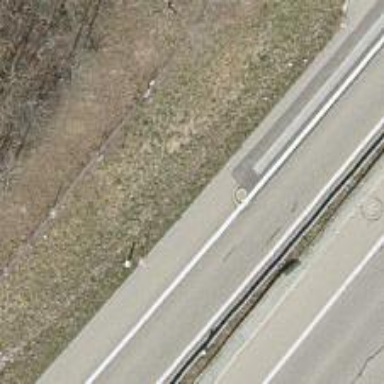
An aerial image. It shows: Motorway link.